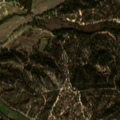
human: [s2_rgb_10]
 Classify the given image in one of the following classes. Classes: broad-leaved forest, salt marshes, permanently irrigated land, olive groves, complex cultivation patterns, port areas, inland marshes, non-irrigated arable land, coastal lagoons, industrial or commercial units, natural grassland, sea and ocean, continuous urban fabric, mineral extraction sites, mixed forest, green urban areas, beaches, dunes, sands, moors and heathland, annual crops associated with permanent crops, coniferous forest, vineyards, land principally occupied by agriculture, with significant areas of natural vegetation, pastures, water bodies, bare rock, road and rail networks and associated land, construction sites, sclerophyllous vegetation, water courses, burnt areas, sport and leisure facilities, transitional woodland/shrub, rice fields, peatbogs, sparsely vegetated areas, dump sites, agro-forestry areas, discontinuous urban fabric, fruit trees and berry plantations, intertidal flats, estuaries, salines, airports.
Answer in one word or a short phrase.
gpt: pastures, agro-forestry areas, broad-leaved forest, transitional woodland/shrub